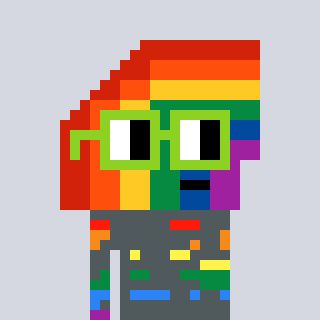
a pixel art character with square light green glasses, a rainbow-shaped head and a computerblue-colored body on a cool background